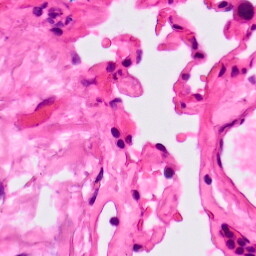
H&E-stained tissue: Lung